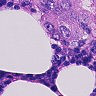
Metastatic tissue present: yes